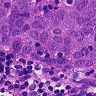
Metastatic tissue present: yes